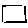
Label: square